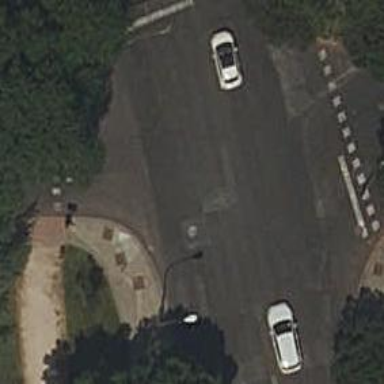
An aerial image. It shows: Road with traffic signals.